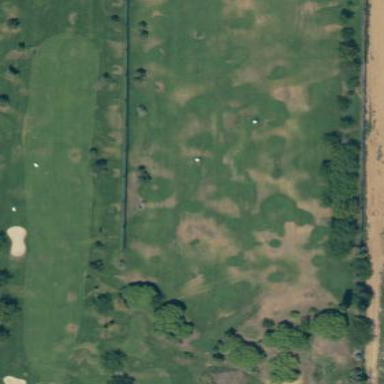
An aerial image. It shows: Mowed grass area designated as golf fairway.